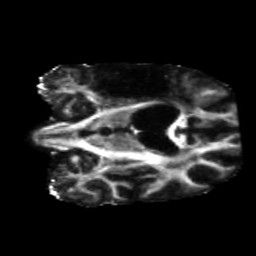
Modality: FA
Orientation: coronal
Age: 55
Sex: male
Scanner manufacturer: siemens
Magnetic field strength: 3 T
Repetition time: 5.47 s
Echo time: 0.0854 s